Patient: sex M, age 65
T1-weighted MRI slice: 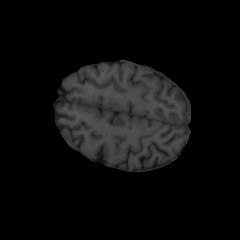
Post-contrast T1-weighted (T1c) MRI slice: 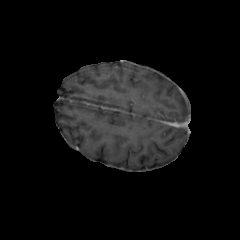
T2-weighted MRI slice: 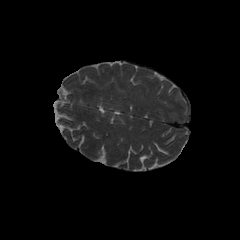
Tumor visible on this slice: no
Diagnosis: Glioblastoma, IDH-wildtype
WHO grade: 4